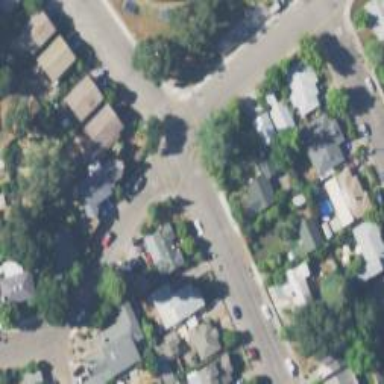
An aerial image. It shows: Neighborhood.